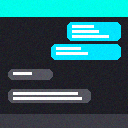
Screen state: on